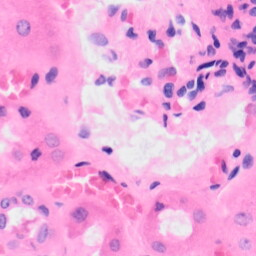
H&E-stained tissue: Kidney